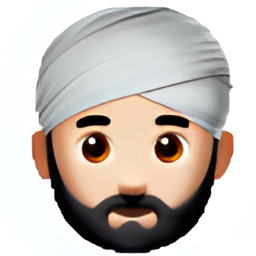
Name: man wearing turban type 1 2
Emoji: 👳🏻‍♂️
Group: People & Body
Sub-group: person-role